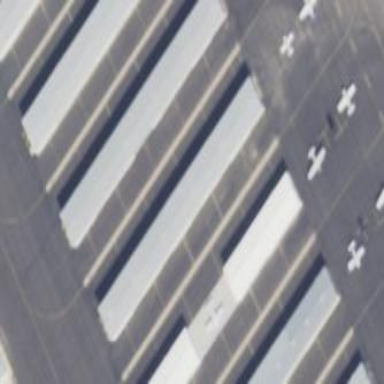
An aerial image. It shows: Hangar building at the airport.